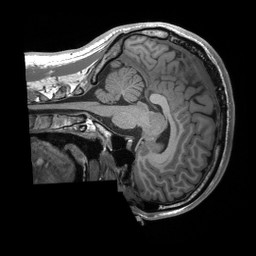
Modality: T1w
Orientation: sagittal
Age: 21
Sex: male
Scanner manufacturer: siemens
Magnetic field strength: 3 T
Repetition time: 2.4 s
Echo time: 0.00224 s